Interaction volume radius: 5 \u00c5
Interaction volume height: 15 \u00c5
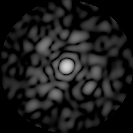
Disorder parameter: 0.8456